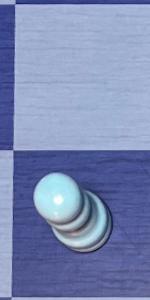
Label: Pawn_White